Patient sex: F
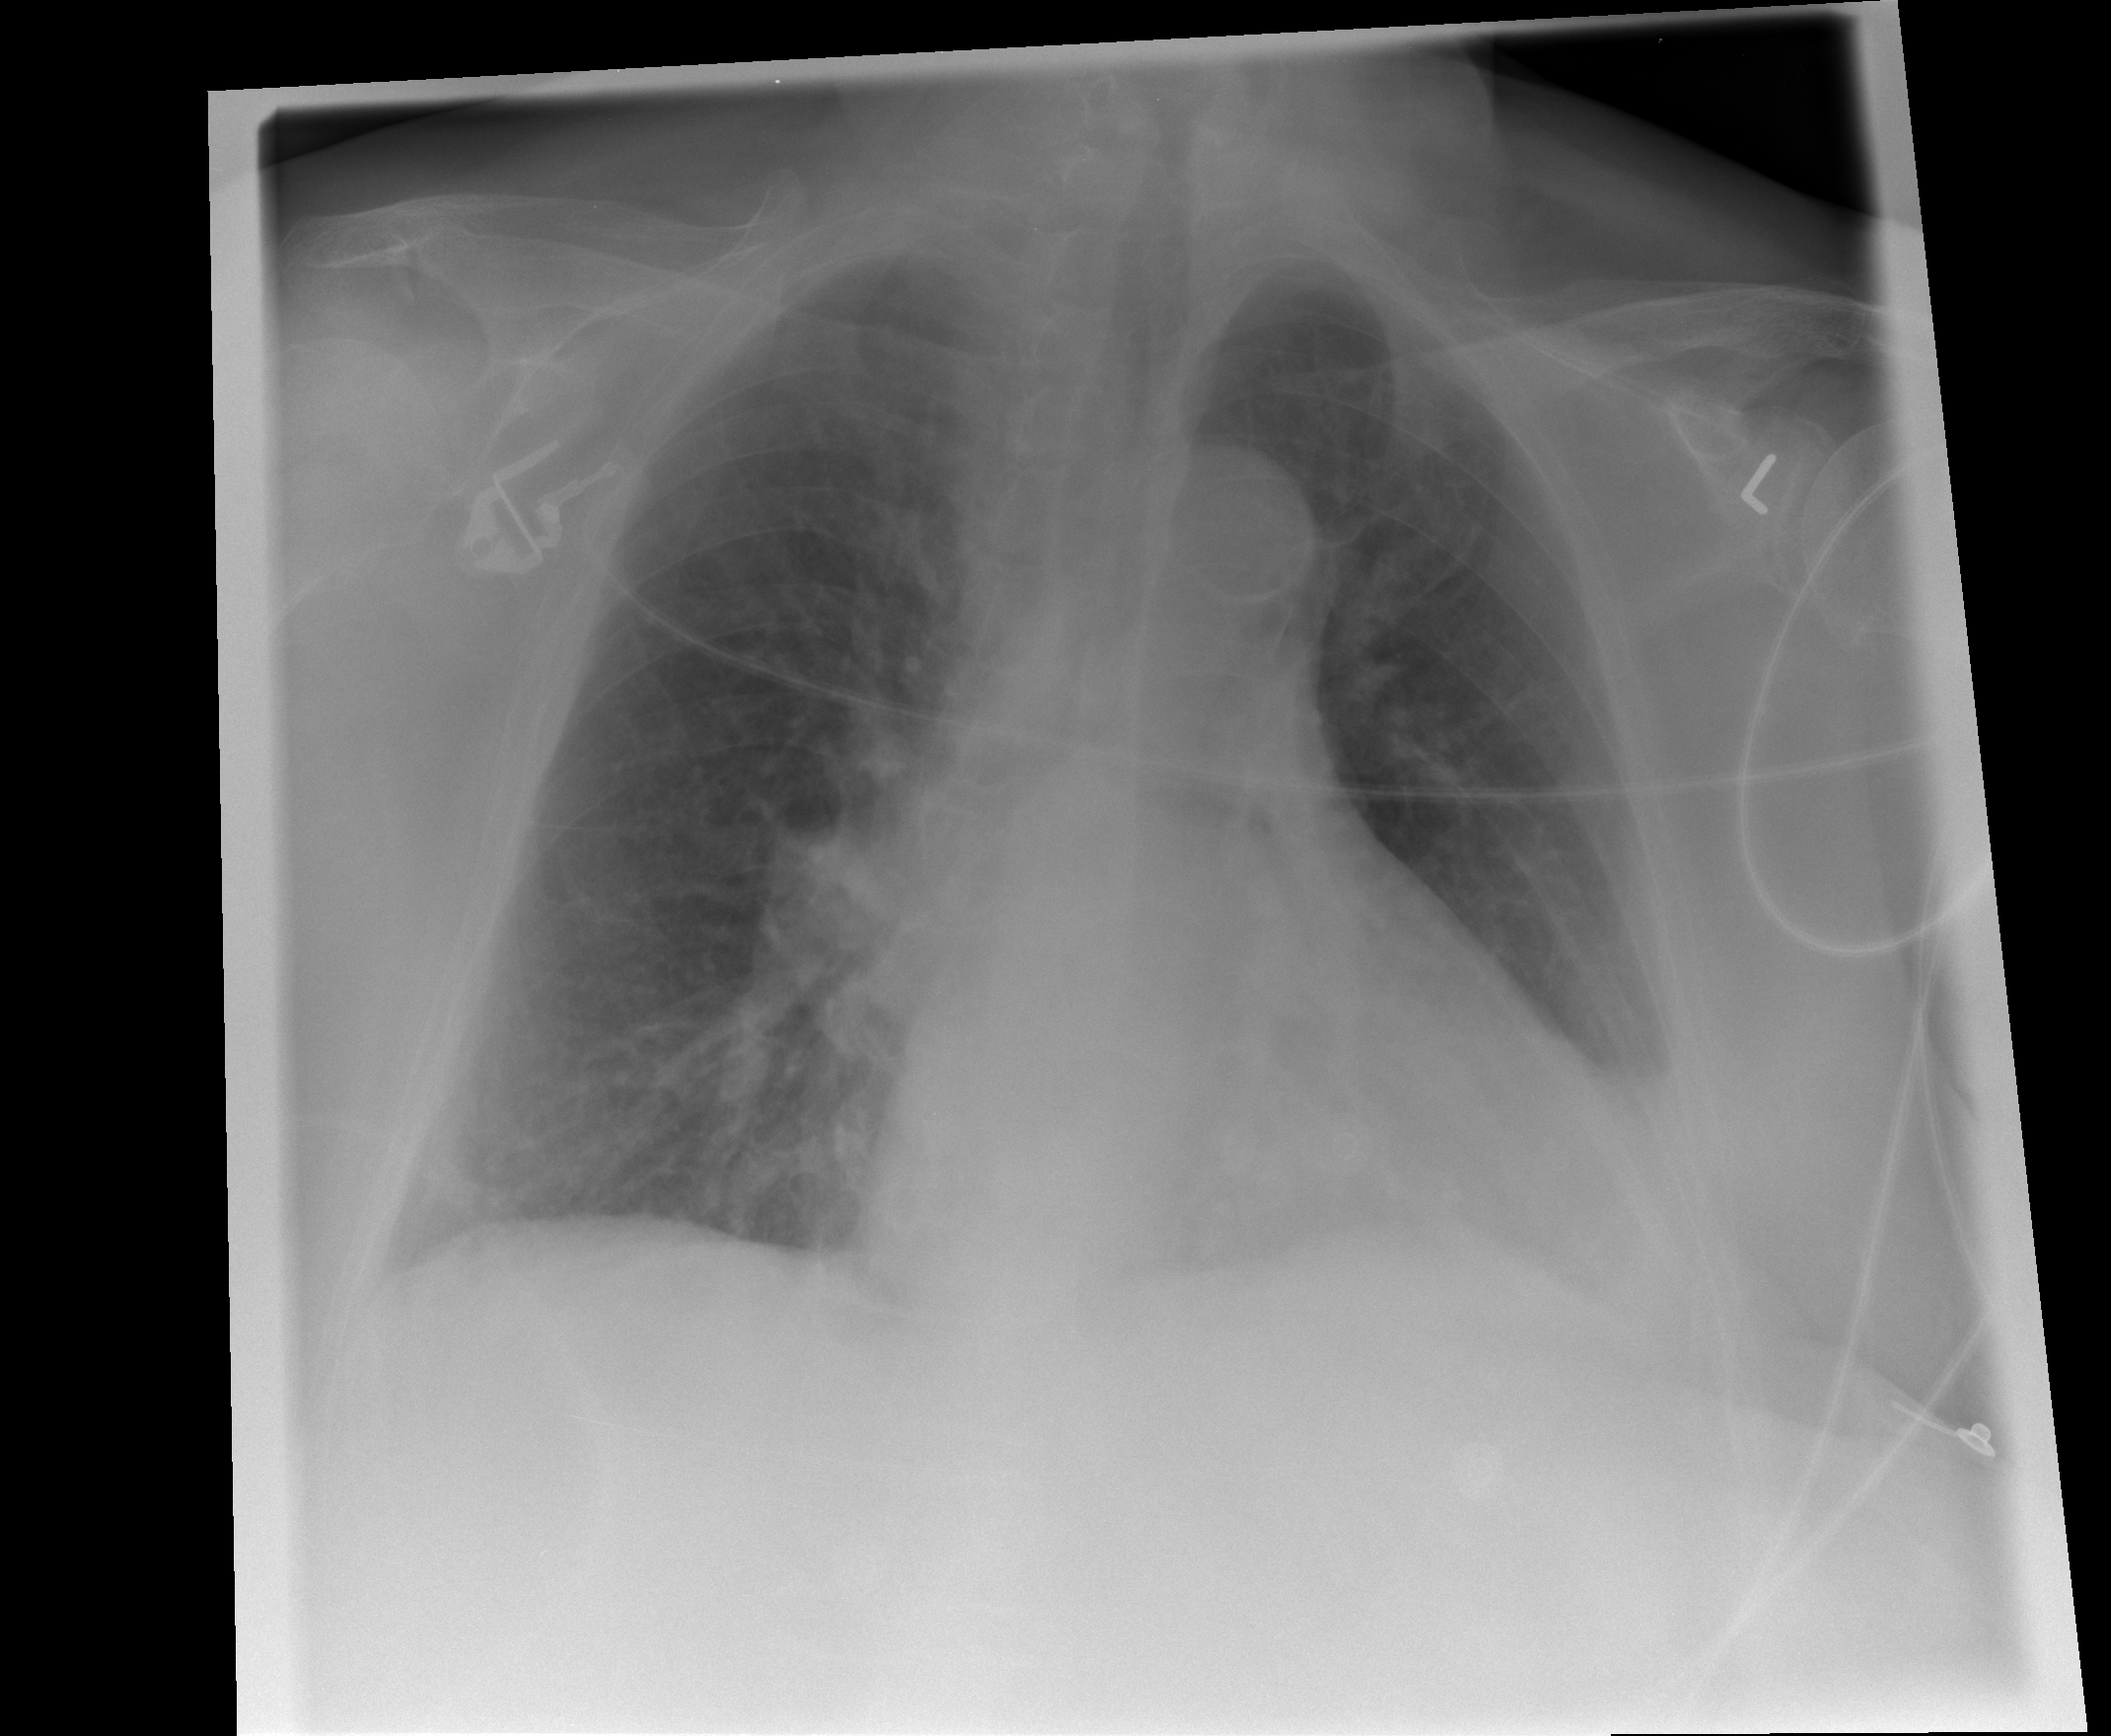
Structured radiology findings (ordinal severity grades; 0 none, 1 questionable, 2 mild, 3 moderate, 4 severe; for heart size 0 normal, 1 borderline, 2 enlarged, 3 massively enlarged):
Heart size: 0
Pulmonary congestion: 2
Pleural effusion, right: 0
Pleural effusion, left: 2
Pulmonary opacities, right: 0
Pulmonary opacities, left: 0
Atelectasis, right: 0
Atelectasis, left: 2